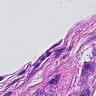
Metastatic tissue present: yes